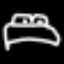
Label: frog